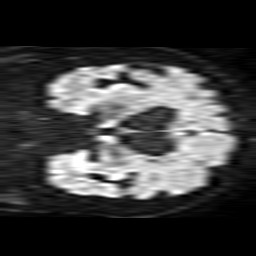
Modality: TRACE
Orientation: coronal
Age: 67
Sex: male
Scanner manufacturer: philips
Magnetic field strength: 1.5 T
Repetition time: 3.646 s
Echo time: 0.09255 s